Interaction volume radius: 10 \u00c5
Interaction volume height: 20 \u00c5
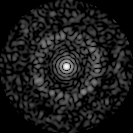
Disorder parameter: 0.8162